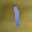
Label: 1